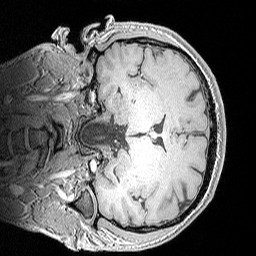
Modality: MP2RAGE
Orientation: coronal
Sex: male
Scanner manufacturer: siemens
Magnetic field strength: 3 T
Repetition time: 5 s
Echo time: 0.00292 s